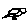
Label: bird